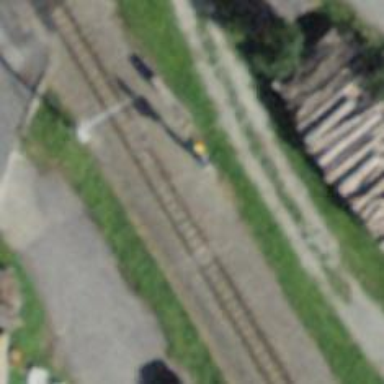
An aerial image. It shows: Railway signal.